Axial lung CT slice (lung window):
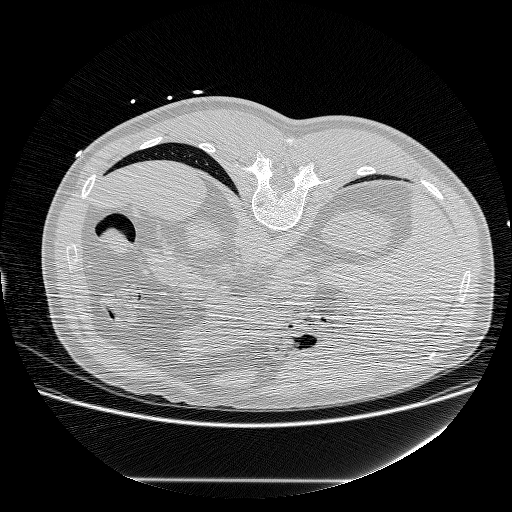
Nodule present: no